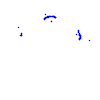
Particle: kaon